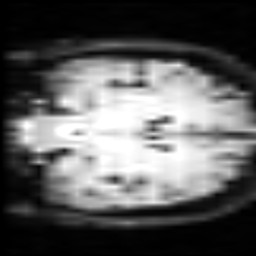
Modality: inplaneT2
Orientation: coronal